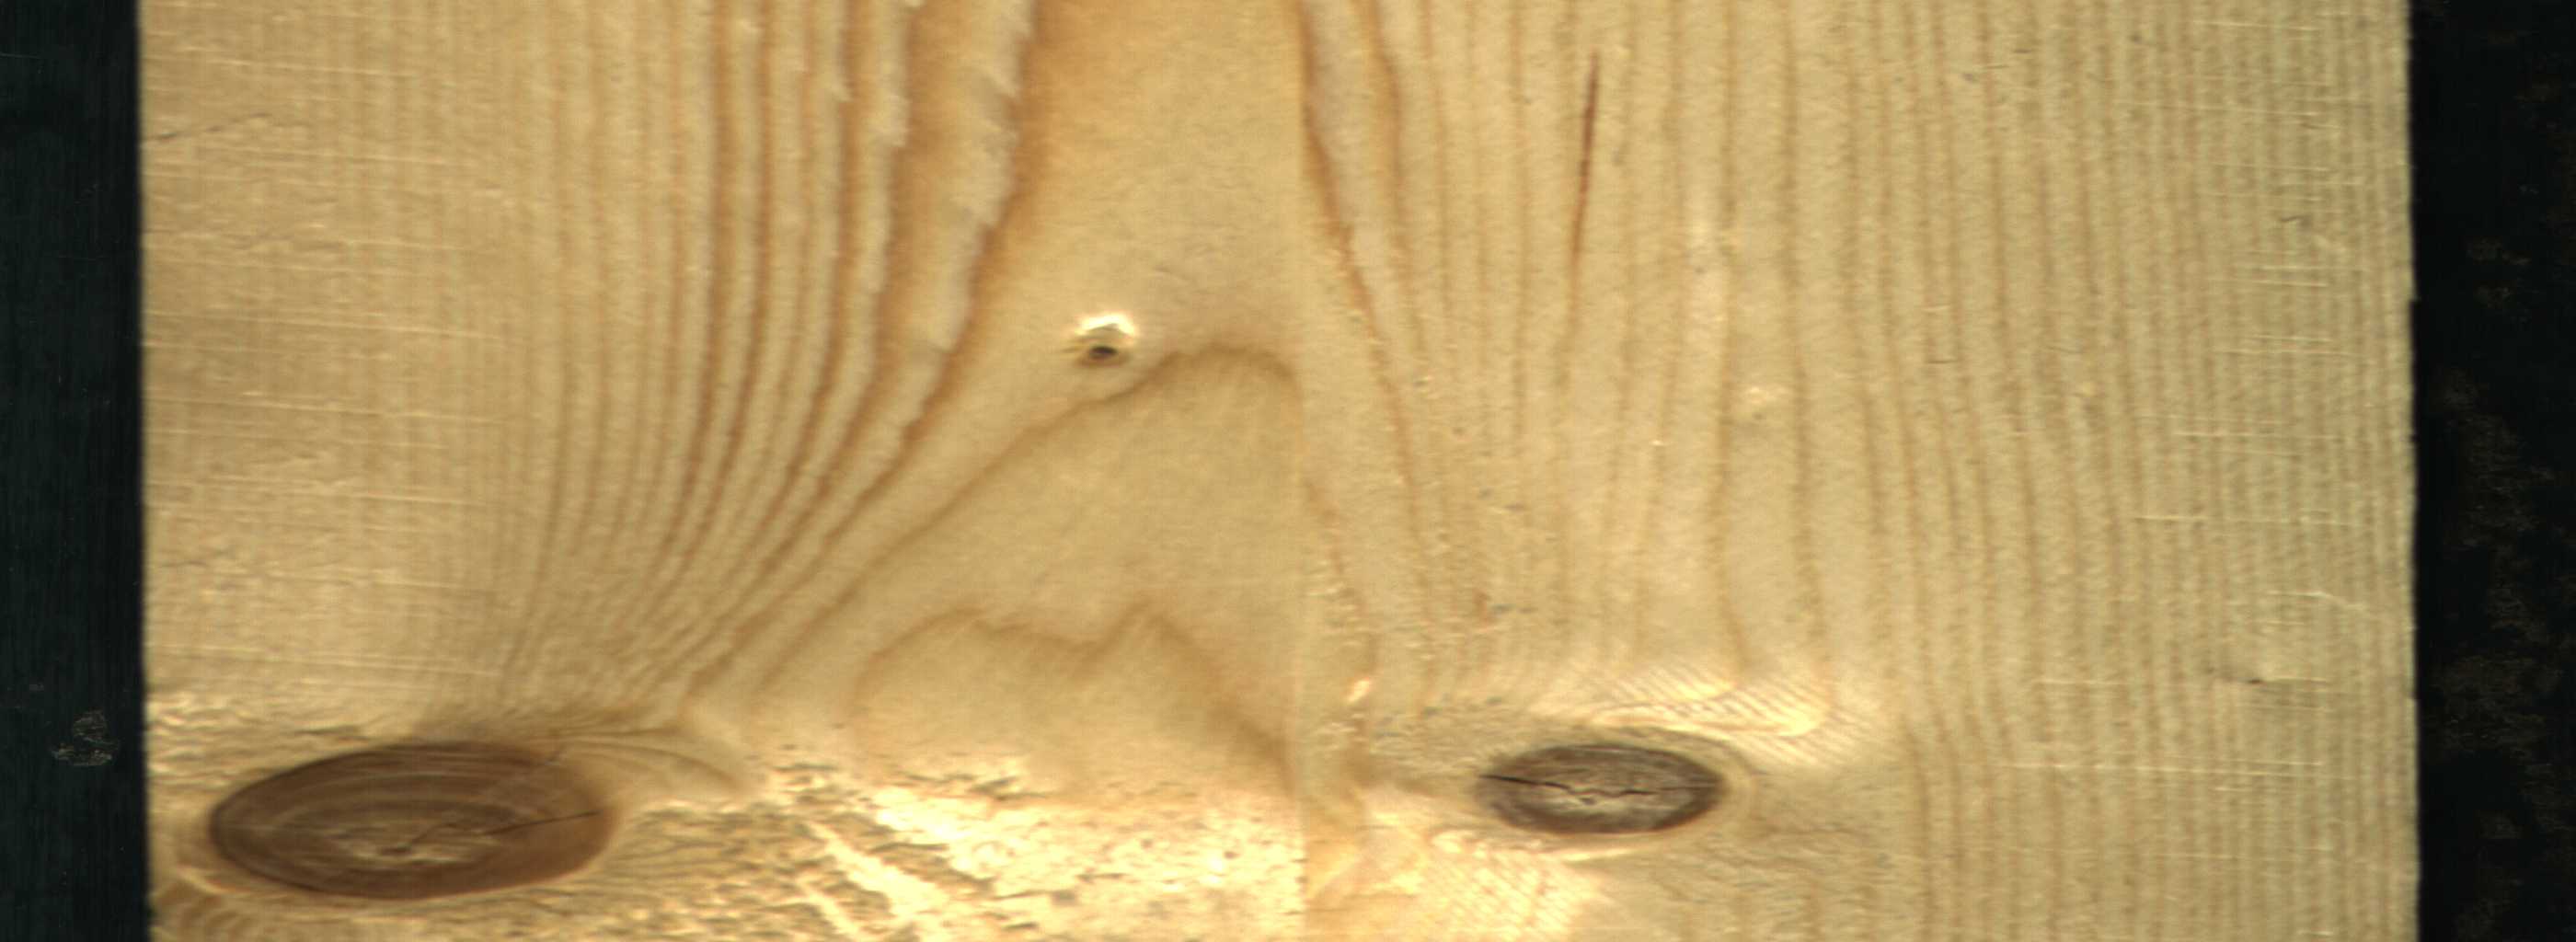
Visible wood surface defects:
resin
knot_with_crack
Live_Knot
Live_Knot